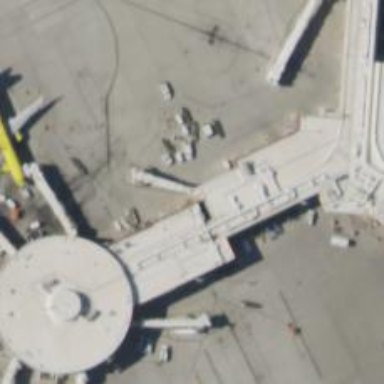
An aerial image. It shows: Airport gate.